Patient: sex M, age 59
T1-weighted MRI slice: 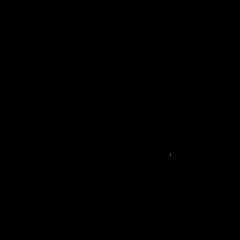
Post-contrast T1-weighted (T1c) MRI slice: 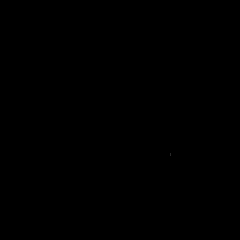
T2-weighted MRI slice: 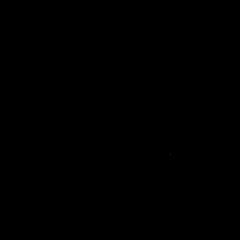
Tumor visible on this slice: no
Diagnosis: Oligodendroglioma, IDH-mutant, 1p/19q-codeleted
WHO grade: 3